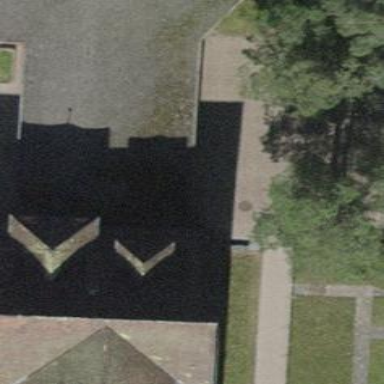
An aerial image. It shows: View of roof of building.